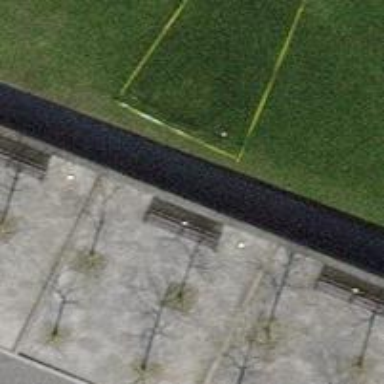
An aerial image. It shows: Bench for seating.